Question: I have this plot that you'll agree is not very pretty. Other plots I made so far had some color and grouping to them out of the box.
I tried manually setting the color, but it stays black. What am I doing wrong? Ideally it'd also cluster the same tags together.
'''
df.groupby(['tags_0', 'gender']).count().plot(kind='barh', legend=False, color=['r', 'g', 'b'])
'''

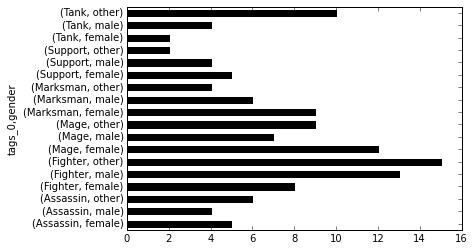
Answer: You need to unstack your results:
'''
df.groupby(['tags_0', 'gender']).gender.count().unstack().plot(kind='barh', legend=False, color=['r', 'g', 'b'])
'''

I don't have your data, so just used a value of one for each tag/gender combo.